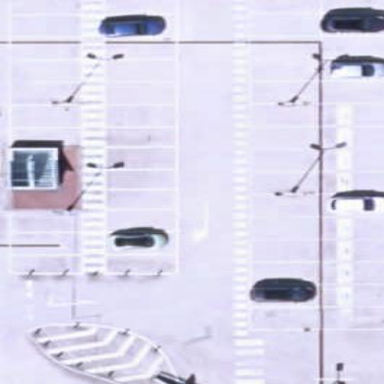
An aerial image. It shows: Concrete parking aisle as service road.